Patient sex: M
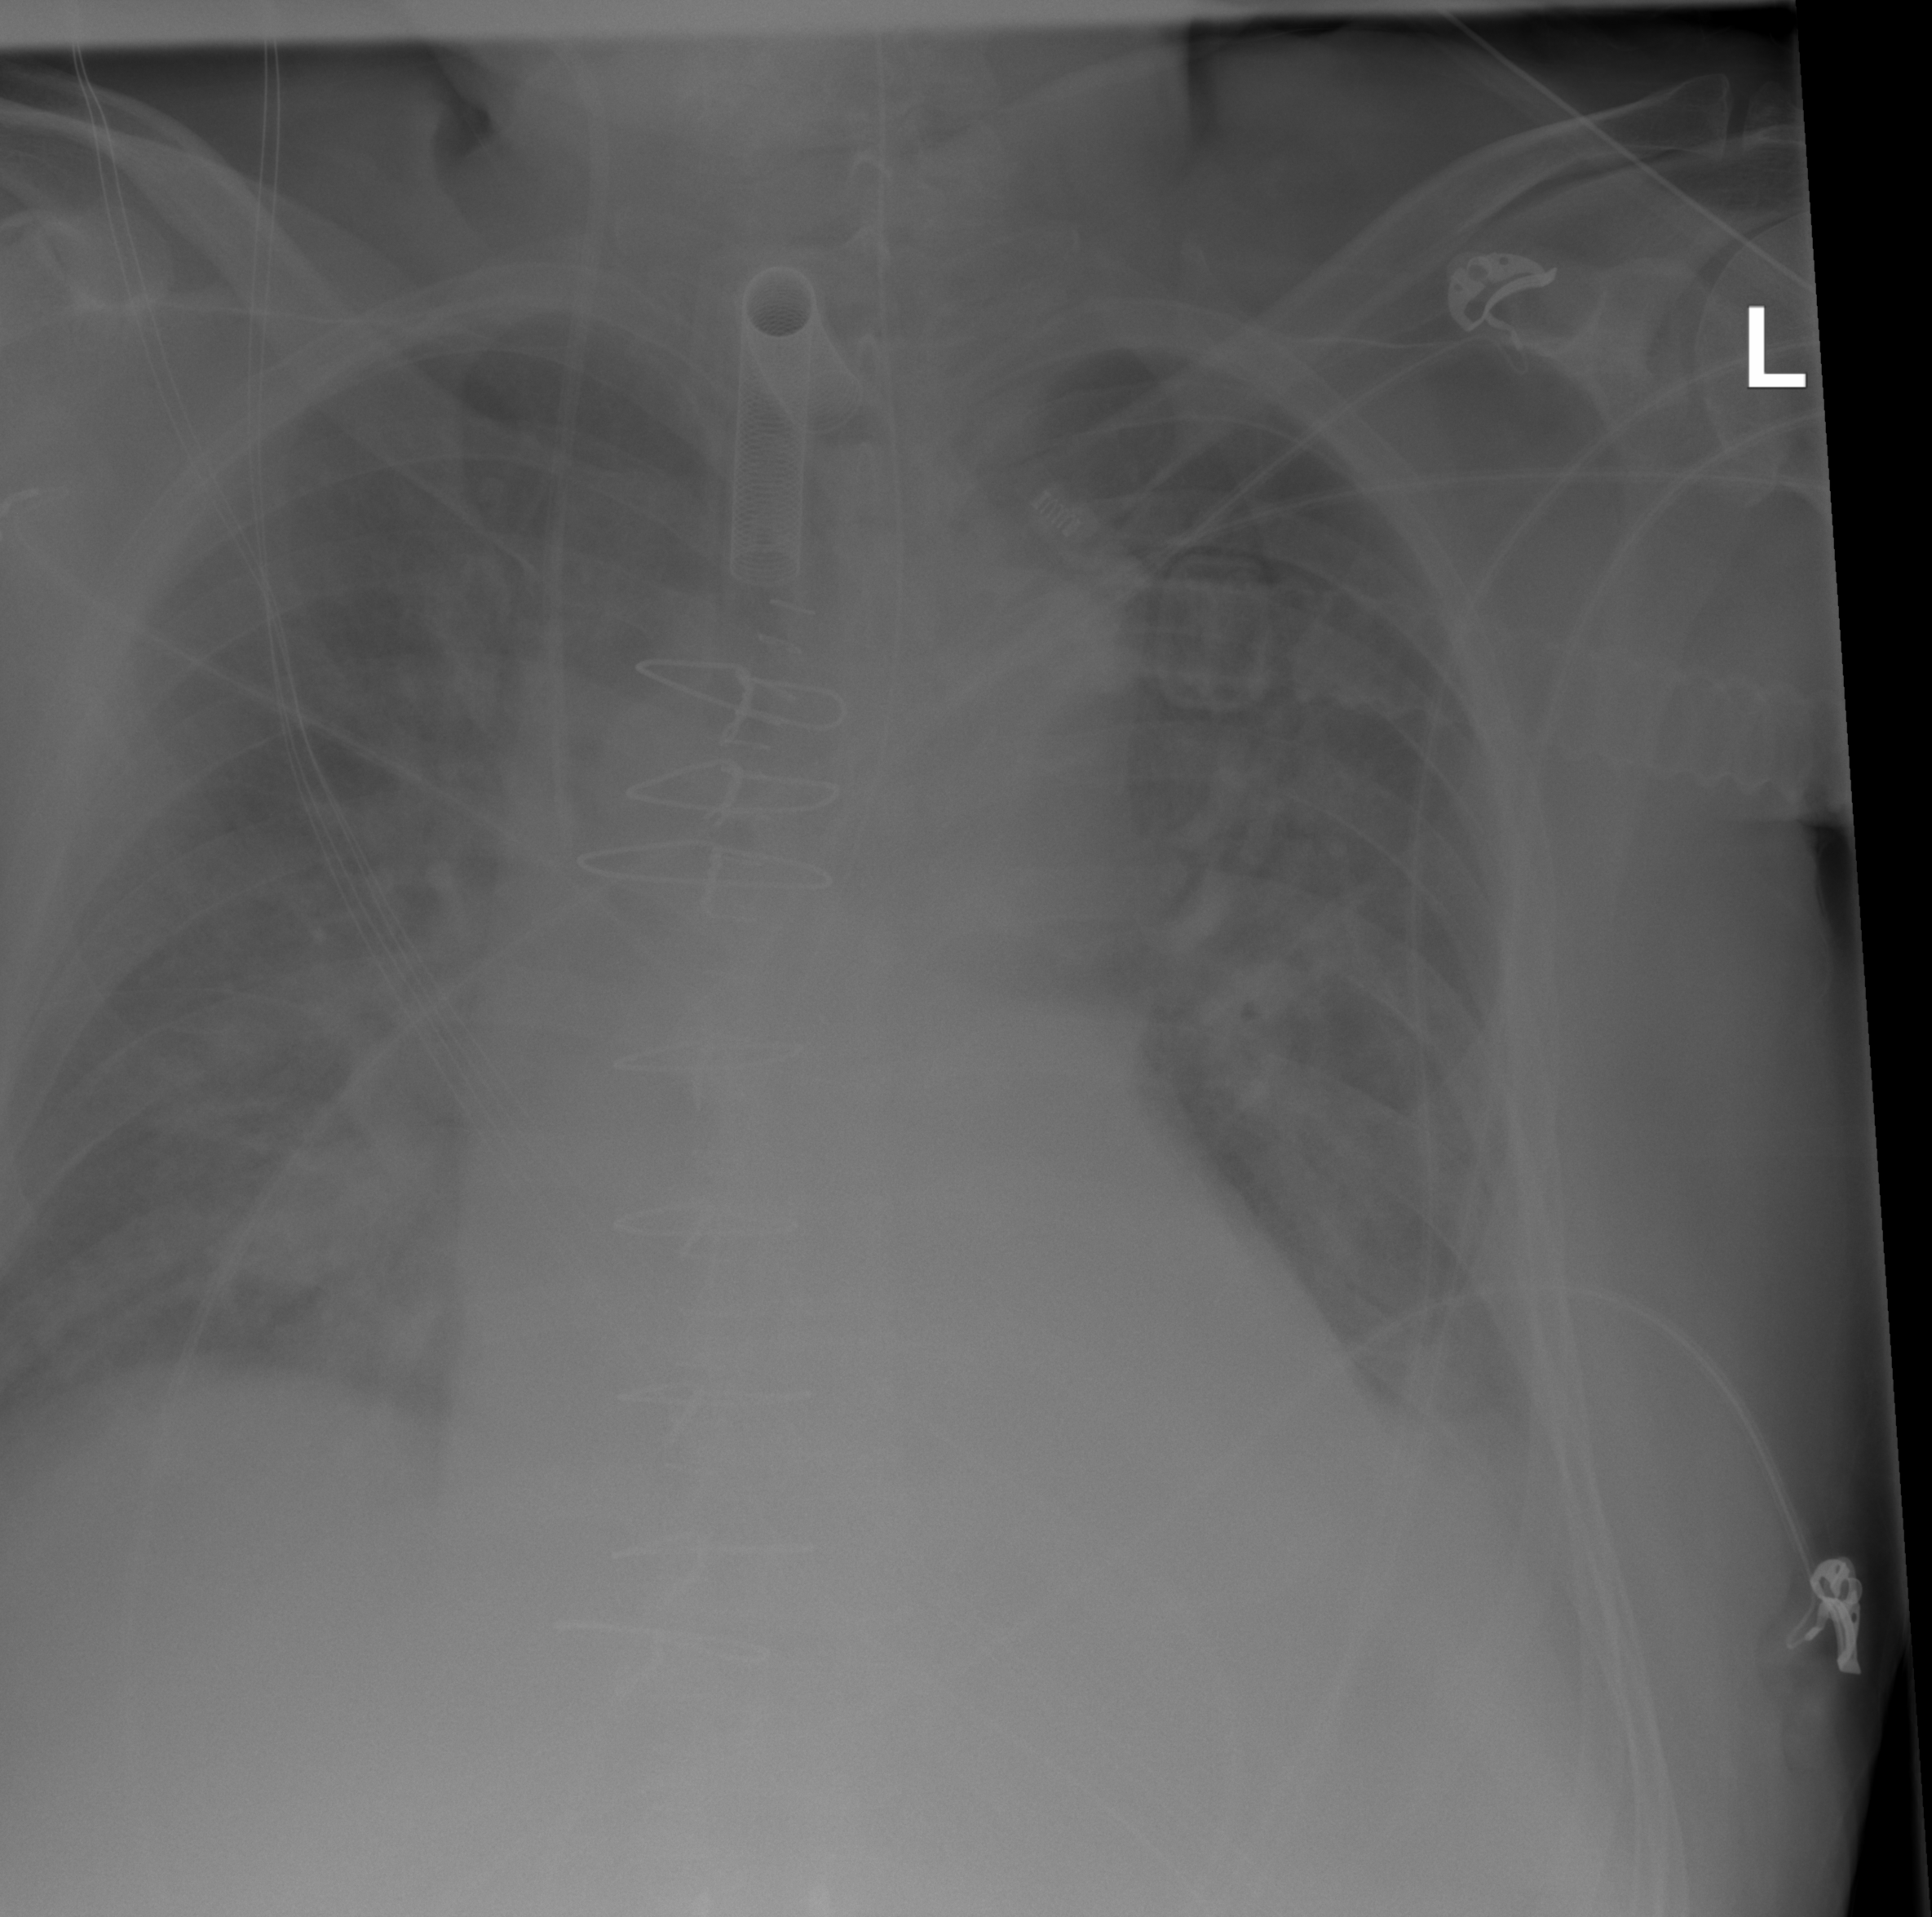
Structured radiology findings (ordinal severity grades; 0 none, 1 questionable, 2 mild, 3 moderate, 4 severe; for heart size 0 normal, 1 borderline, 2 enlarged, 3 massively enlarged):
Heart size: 2
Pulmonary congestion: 2
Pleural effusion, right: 2
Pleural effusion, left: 2
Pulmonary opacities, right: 0
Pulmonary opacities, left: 0
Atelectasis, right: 3
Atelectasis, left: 0